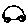
Label: car